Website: bh-photo
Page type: receipt
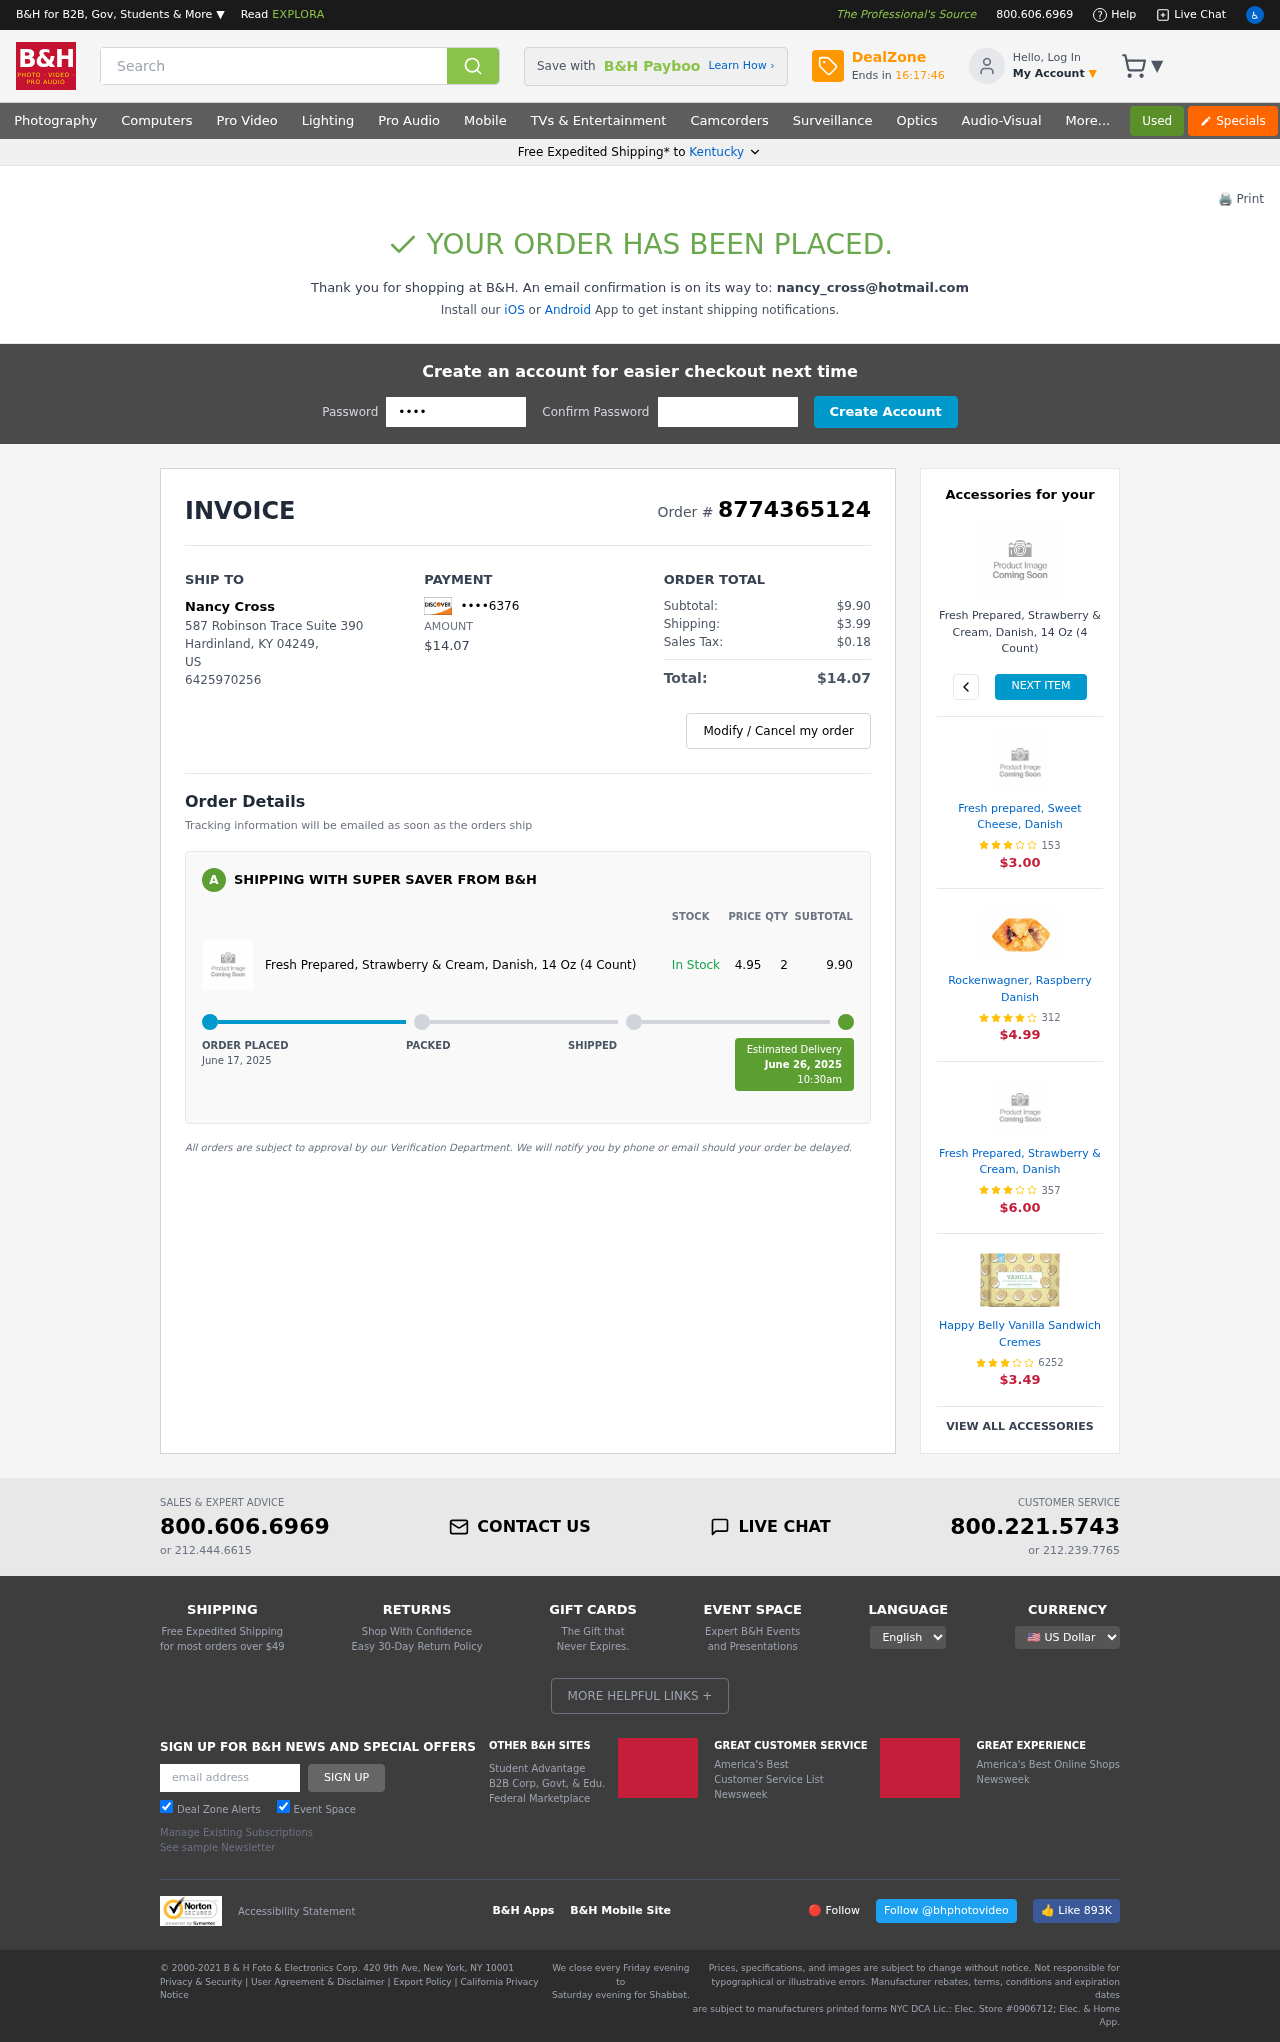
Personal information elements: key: PII_CARD_LAST4
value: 6376
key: PII_CITY
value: Hardinland
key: PII_EMAIL
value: nancy_cross@hotmail.com
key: PII_FULLNAME
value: Nancy Cross
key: PII_PHONE
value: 6425970256
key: PII_POSTCODE
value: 04249
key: PII_STATE
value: Kentucky
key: PII_STATE_ABBR
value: KY
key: PII_STREET
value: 587 Robinson Trace Suite 390
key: PII_COUNTRY_CODE
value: US
Product elements: key: PRODUCT1_NAME
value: Fresh Prepared, Strawberry & Cream, Danish, 14 Oz (4 Count)
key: PRODUCT1_PRICE
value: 4.95
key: PRODUCT1_QUANTITY
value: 2
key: PRODUCT1_NAME2
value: Fresh Prepared, Strawberry & Cream, Danish, 14 Oz (4 Count)
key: PRODUCT2_NAME
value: Fresh prepared, Sweet Cheese, Danish
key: PRODUCT2_NUM_RATINGS
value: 153
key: PRODUCT2_PRICE
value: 3.00
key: PRODUCT3_NAME
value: Rockenwagner, Raspberry Danish
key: PRODUCT3_NUM_RATINGS
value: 312
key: PRODUCT3_PRICE
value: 4.99
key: PRODUCT4_NAME
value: Fresh Prepared, Strawberry & Cream, Danish
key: PRODUCT4_NUM_RATINGS
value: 357
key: PRODUCT4_PRICE
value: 6.00
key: PRODUCT5_NAME
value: Happy Belly Vanilla Sandwich Cremes
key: PRODUCT5_NUM_RATINGS
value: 6252
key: PRODUCT5_PRICE
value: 3.49
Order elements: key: ORDER_ID
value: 8774365124
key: ORDER_TOTAL
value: $14.07
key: ORDER_SUBTOTAL
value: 9.90
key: ORDER_SUBTOTAL
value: $9.90
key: ORDER_SHIPPING_COST
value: $3.99
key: ORDER_TAX
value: $0.18
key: ORDER_DATE
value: June 17, 2025
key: ORDER_DELIVERY_DATE
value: June 26, 2025
Search elements: key: HEADER_SEARCH
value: Search